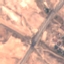
Land use / land cover: Highway